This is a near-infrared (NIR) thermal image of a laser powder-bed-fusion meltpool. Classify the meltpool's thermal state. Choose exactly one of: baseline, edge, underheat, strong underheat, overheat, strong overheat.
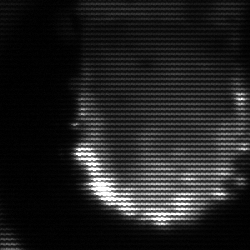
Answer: baseline